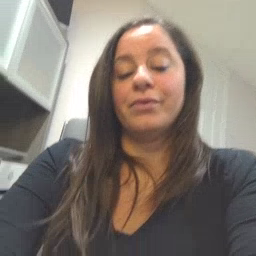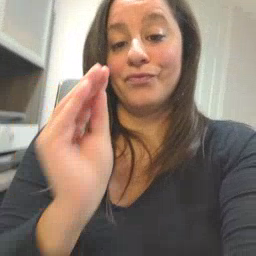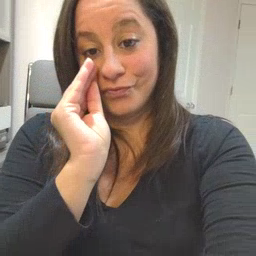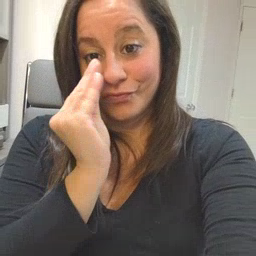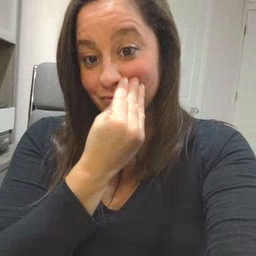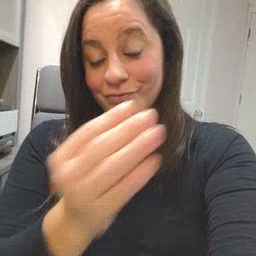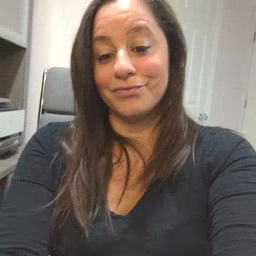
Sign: flower